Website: home-depot
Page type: customer-info-address
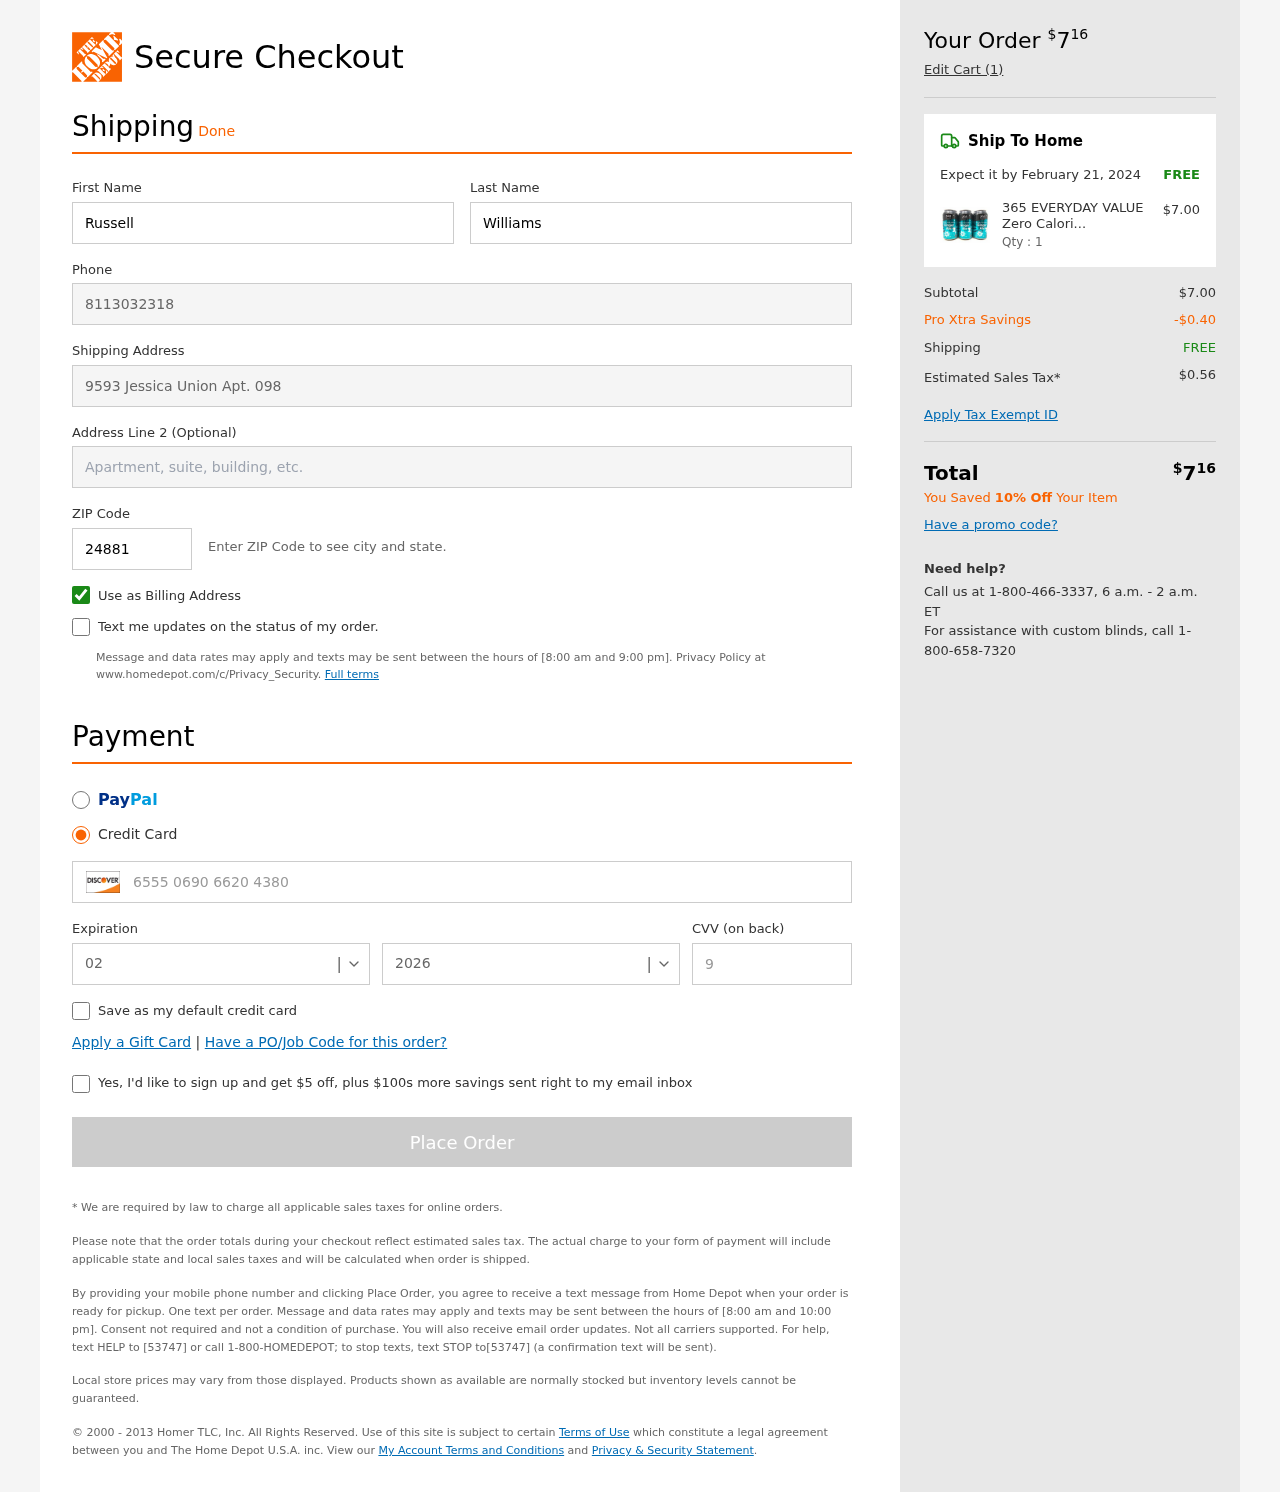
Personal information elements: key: PII_CARD_CVV
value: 980
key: PII_CARD_EXPIRY_MONTH
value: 02
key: PII_CARD_EXPIRY_YEAR
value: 26
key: PII_CARD_NUMBER
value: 6555 0690 6620 4380
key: PII_FIRSTNAME
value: Russell
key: PII_LASTNAME
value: Williams
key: PII_PHONE
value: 8113032318
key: PII_POSTCODE
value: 24881
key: PII_STREET
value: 9593 Jessica Union Apt. 098
Product elements: key: PRODUCT1_NAME
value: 365 EVERYDAY VALUE Zero Calorie Ginger Ale 6 Pack, 72 FZ
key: PRODUCT1_PRICE
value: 7
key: PRODUCT1_QUANTITY
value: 1
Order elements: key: ORDER_TOTAL
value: $716
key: ORDER_NUM_ITEMS
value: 1
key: ORDER_DELIVERY_DATE
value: February 21, 2024
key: ORDER_SHIPPING_COST
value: FREE
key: ORDER_SUBTOTAL
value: $7.00
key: ORDER_DISCOUNT
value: -$0.40
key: ORDER_SHIPPING_COST2
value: FREE
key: ORDER_TAX
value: $0.56
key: ORDER_TOTAL2
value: $716
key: ORDER_SAVINGS_MESSAGE
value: You Saved 10% Off Your Item